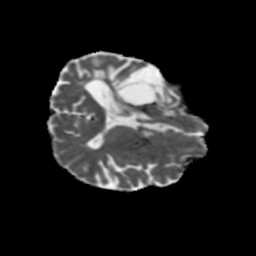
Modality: MD
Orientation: axial
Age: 57
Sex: male
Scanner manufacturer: siemens
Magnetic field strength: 3 T
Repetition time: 5.47 s
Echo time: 0.0854 s